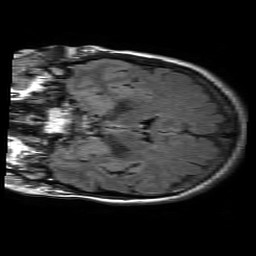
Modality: FLAIR
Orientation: coronal
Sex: female
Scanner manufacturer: philips
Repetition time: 11 s
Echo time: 0.125 s